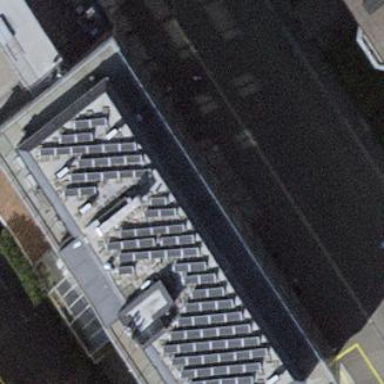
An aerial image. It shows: Office building.